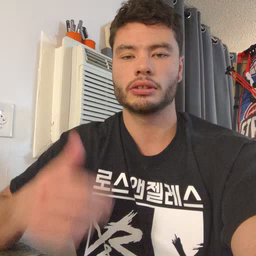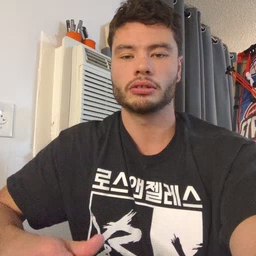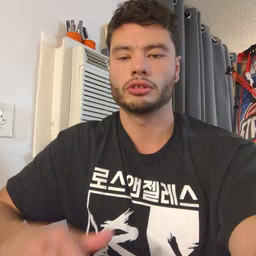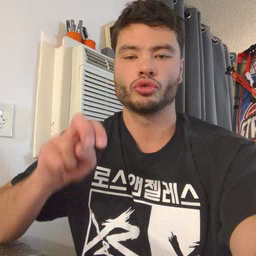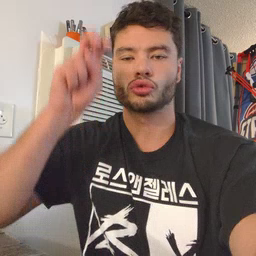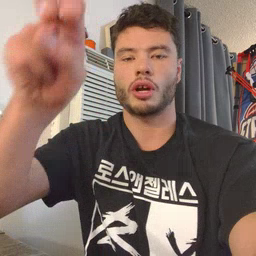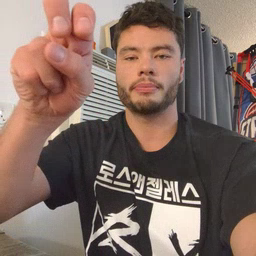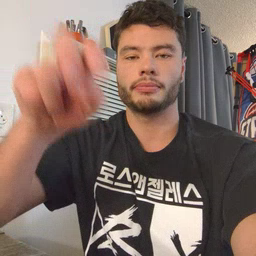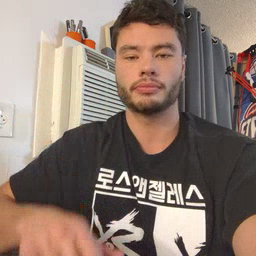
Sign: jump